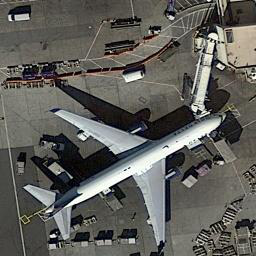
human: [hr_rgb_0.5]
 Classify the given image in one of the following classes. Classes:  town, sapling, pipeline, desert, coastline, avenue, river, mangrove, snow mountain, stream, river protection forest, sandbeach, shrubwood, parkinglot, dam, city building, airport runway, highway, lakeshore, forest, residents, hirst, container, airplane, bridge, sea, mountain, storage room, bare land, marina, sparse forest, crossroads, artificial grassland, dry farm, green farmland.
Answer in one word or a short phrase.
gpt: airplane